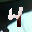
Label: 4